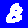
Digit: 8